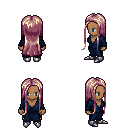
a pixel art fantasy rpg character, female body template, human, dark skin, blue robe, gold greaves, white blonde extra-long hairstyle, metal boots, four views (front, back, left, right), 2x2 character sprite sheet, small pixel art, hard edges, no anti-aliasing